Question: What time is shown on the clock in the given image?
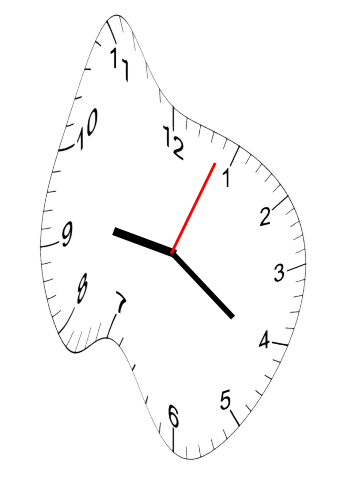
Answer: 09:21:04